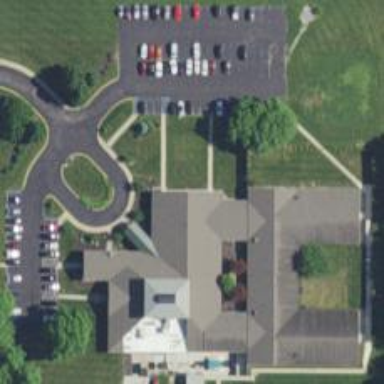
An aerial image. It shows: Hospital providing healthcare services.